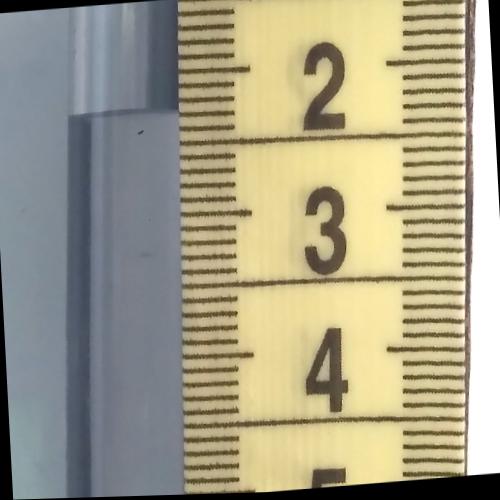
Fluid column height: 2.3 cm